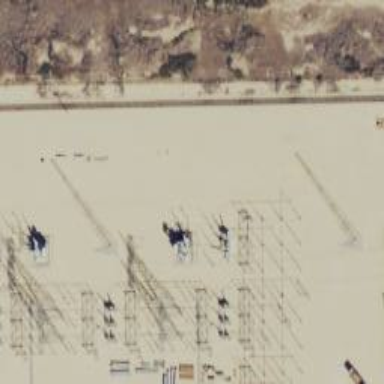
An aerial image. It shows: Switch used for power control.